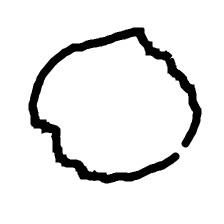
Shape: circle